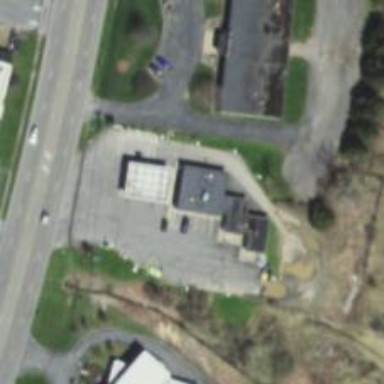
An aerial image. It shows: Convenience shop.